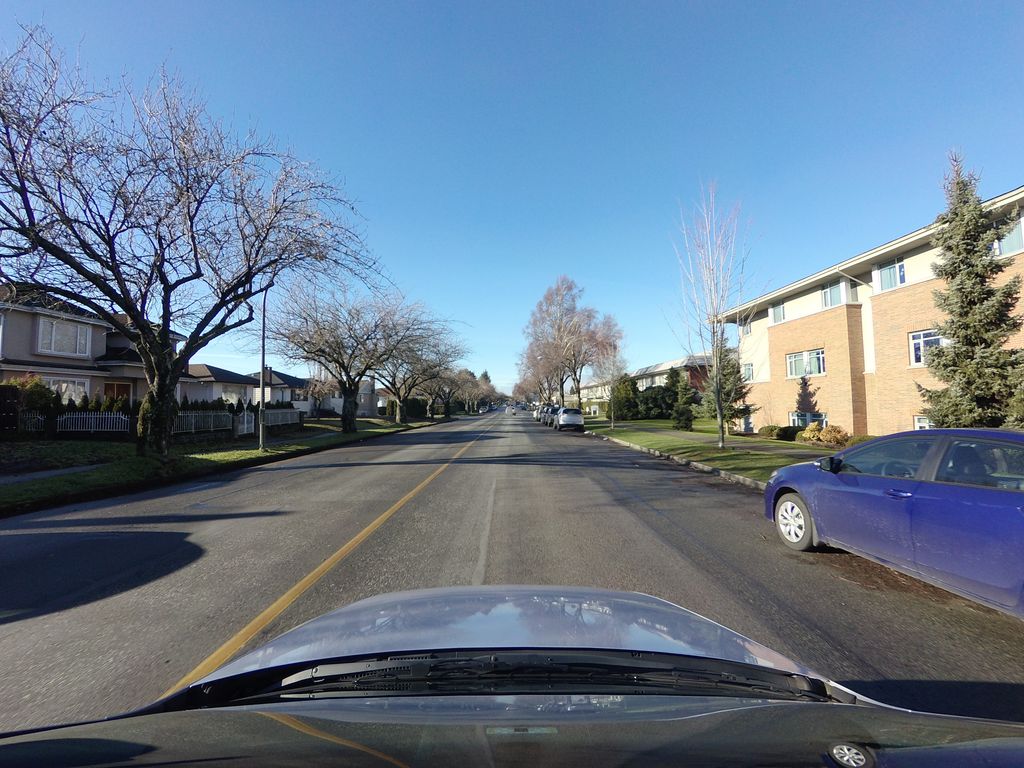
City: vancouver